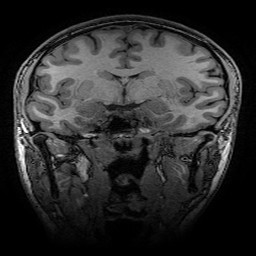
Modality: T1w
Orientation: sagittal
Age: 23
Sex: male
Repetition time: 0.0077 s
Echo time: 0.0034 s